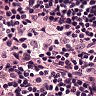
Metastatic tissue present: no